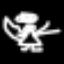
Label: angel